Question: I'm not sure how to center my text vertically. Basically, when I click a button the page will gray out with a loading text. I managed to center it horizontally but can't do it in vertical.

CSS
'''
.LockOff {
display: none;
visibility: hidden;
}
.LockOn {
display: block;
visibility: visible;
position: absolute;
z-index: 999;
bottom: 0px;
top: 0px;
left: 0px;
width: 100%;
height: 100%;
background-color: #ccc;
text-align: center;
padding-top: 20%;
filter: alpha(opacity=75);
opacity: 0.75;
}
.lockMsg {
color:black;
font-weight: bold;
}
'''
HTML
'''
<script type="text/javascript">
function lockScreen() {
var lock = document.getElementById('divLock');
if (lock)
lock.className = 'LockOn';
lock.innerHTML = "<h1 class="lockMsg">YOUR REQUEST IS BEING PROCESSED. PLEASE WAIT.</h1>";
}
</script>
<div id="divLock" class="LockOff"></div>
'''
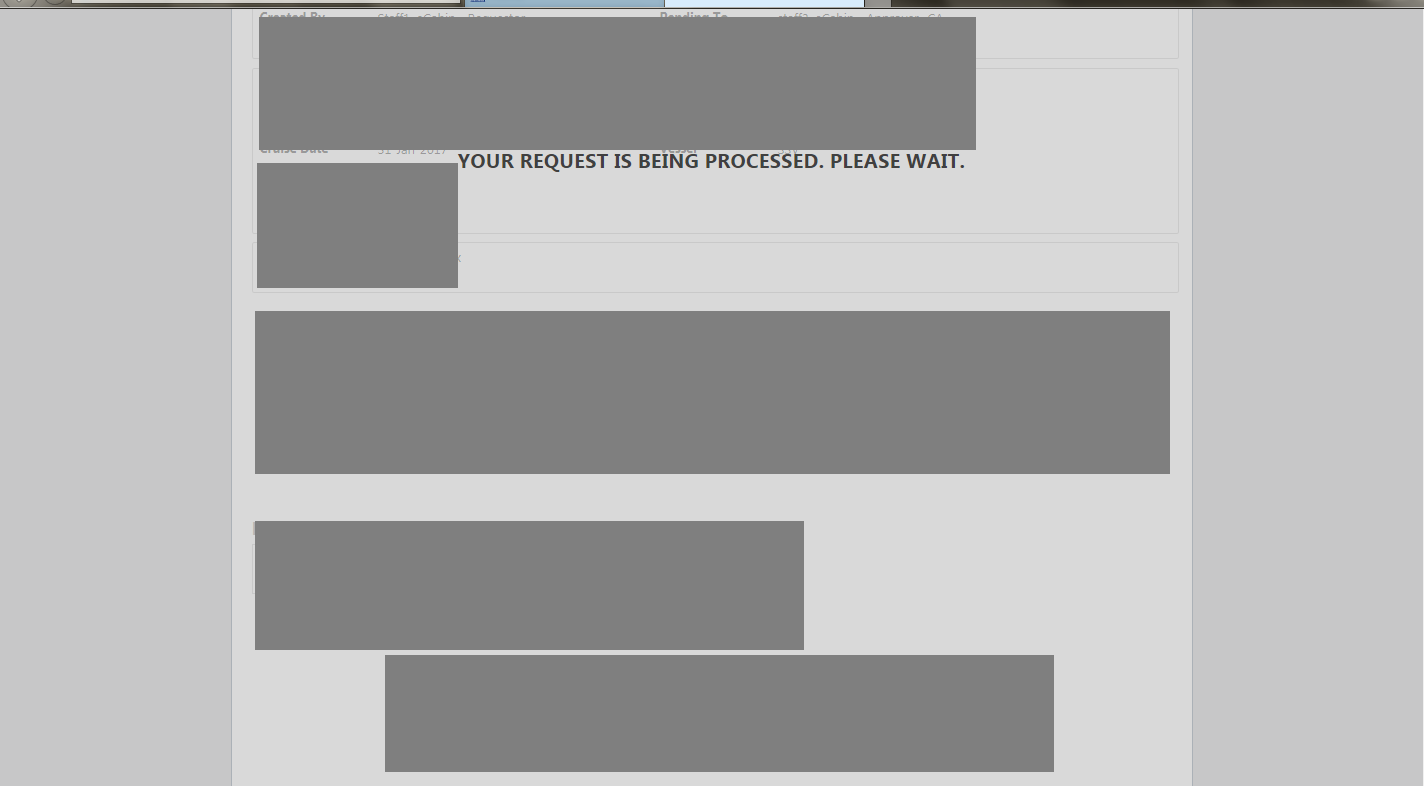
Answer: You need to change your CSS a little bit to achieve that as:
'''
.LockOn {
display: block;
visibility: visible;
position: absolute;
z-index: 999;
bottom: 0px;
top: 0px;
left: 0px;
width: 100%;
background-color: #ccc;
text-align: center;
padding: 0;
filter: alpha(opacity=75);
opacity: 0.75;
}
.lockMsg {
color: black;
font-weight: bold;
position: absolute;
left: 0;
right: 0;
top: 50%;
-webkit-transform: translateY(-50%);
-moz-transform: translateY(-50%);
transform: translateY(-50%);
text-align: center;
}
'''